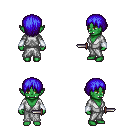
a pixel art fantasy rpg character, female body template, orc, green skin, white robe, teal pants, blue plain hairstyle, white cloth bracers, dagger, four views (front, back, left, right), 2x2 character sprite sheet, small pixel art, hard edges, no anti-aliasing